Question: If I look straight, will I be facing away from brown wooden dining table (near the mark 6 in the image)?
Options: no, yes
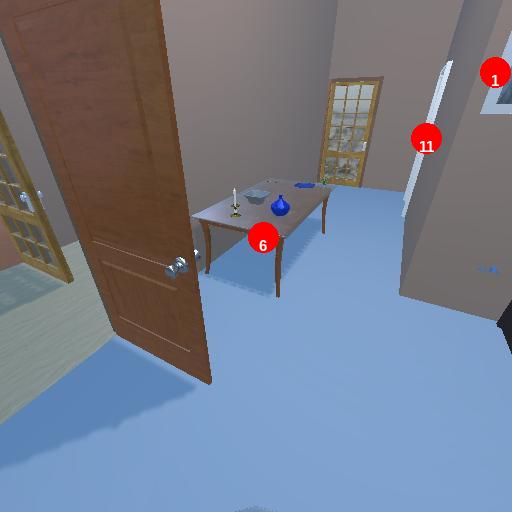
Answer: no